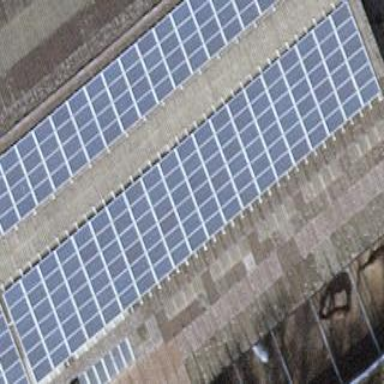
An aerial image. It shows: Solar photovoltaic panel generator producing electricity in small installation.